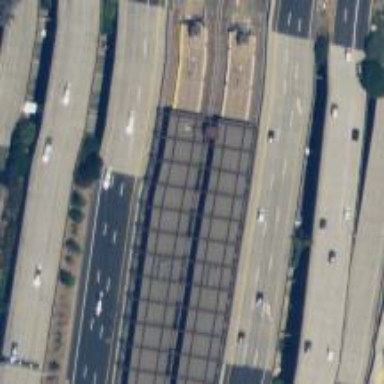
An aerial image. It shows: Bridge for electrified rail.